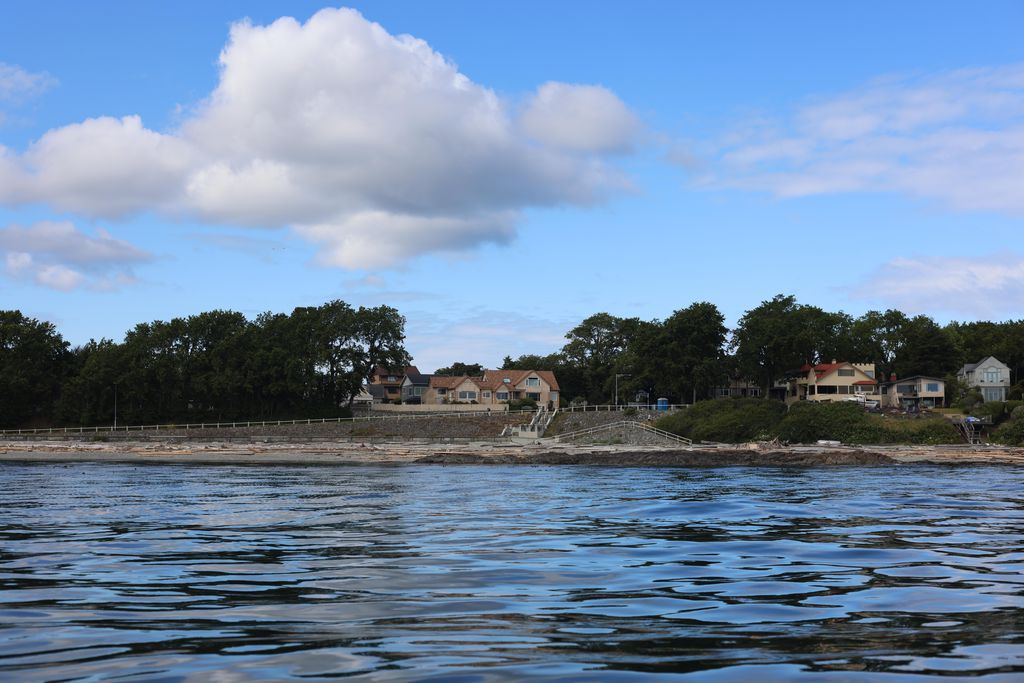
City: victoria